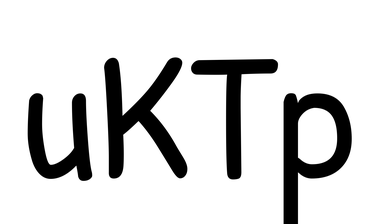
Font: PatrickHand-Regular